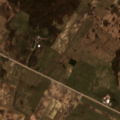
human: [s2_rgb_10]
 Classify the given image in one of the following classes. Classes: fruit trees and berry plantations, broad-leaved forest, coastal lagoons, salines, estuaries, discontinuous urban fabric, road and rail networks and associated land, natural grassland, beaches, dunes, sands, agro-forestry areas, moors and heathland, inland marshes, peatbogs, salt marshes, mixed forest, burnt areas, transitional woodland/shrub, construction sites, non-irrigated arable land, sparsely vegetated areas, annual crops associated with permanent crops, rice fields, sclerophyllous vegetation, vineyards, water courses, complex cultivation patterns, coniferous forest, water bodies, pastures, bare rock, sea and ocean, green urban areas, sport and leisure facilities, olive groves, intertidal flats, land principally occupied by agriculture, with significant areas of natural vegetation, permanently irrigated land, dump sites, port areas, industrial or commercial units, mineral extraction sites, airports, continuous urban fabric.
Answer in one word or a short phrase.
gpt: non-irrigated arable land, pastures, land principally occupied by agriculture, with significant areas of natural vegetation, broad-leaved forest